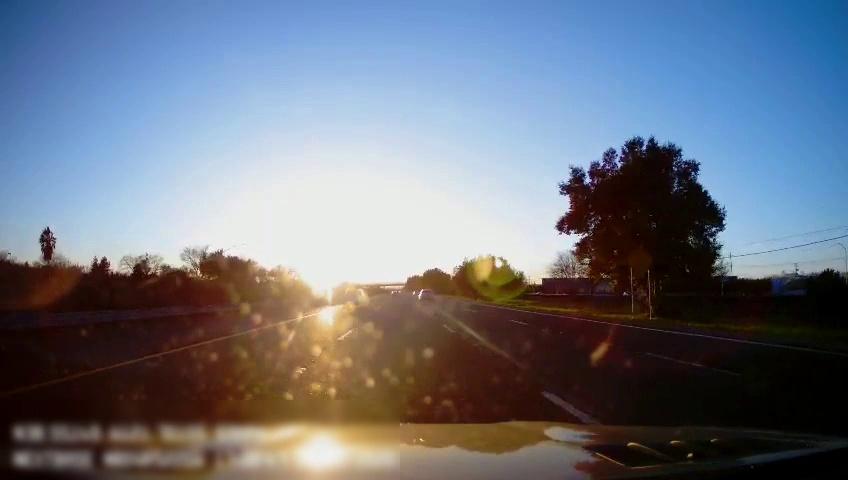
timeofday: Day
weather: Sunny
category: Drivable Space
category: Vehicles | SUV
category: Vehicles | SUV
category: Lanes | Alternate Lane
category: Lanes | Current Lane
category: Lanes | Current Lane
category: Lanes | Alternate Lane
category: Lanes | Alternate Lane
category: Traffic | Signs